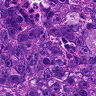
Metastatic tissue present: yes